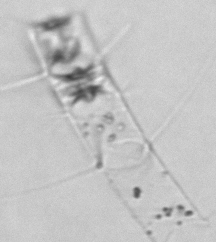
Label: Chaetoceros